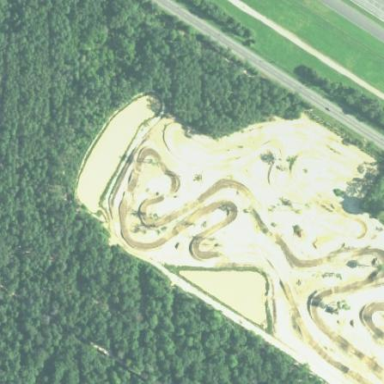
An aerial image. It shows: Sandy BMX track for leisure land sport.